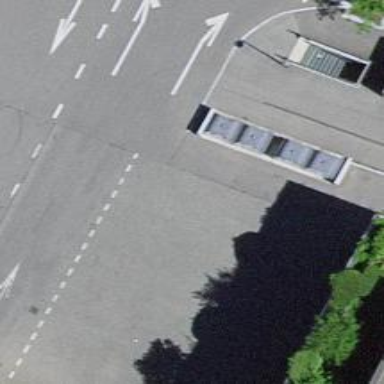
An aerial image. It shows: Recycling container for recycling.